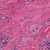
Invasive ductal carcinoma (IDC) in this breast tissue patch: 0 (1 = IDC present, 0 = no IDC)